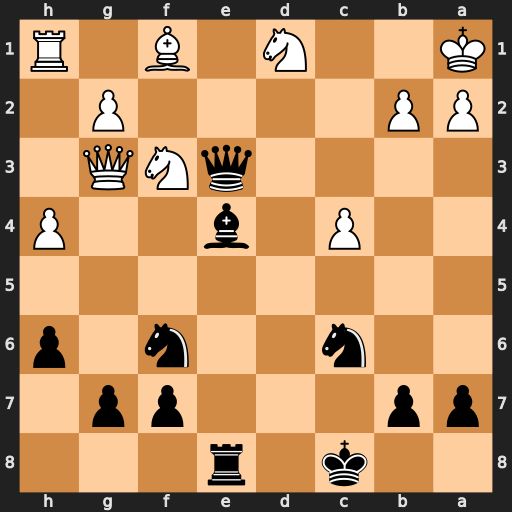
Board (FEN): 2k1r3/pp3pp1/2n2n1p/8/2P1b2P/4qNQ1/PP4P1/K2N1B1R
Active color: b
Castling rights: -
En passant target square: -
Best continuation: Qc1#